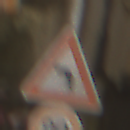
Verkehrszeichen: KurveLinks
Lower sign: Geschwindigkeit80
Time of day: Night
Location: Outdoor (Urban)
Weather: PartlyCloudy
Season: NotSpecified
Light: Artificial